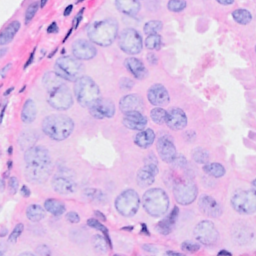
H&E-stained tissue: Breast